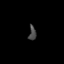
Tissue: skin
Cell type: Epithelial cells
Senescence score: 0.284
Nuclear area (px): 102
Mean DAPI intensity: 70.725